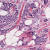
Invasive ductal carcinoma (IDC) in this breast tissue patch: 1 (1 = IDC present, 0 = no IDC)